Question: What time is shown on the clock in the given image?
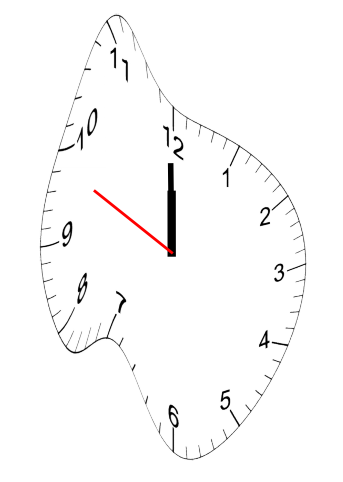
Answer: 11:59:49